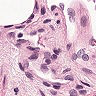
Metastatic tissue present: no